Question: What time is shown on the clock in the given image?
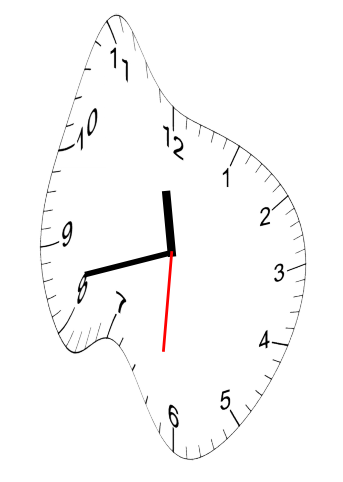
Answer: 11:42:31